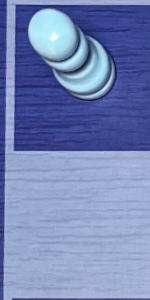
Label: Empty